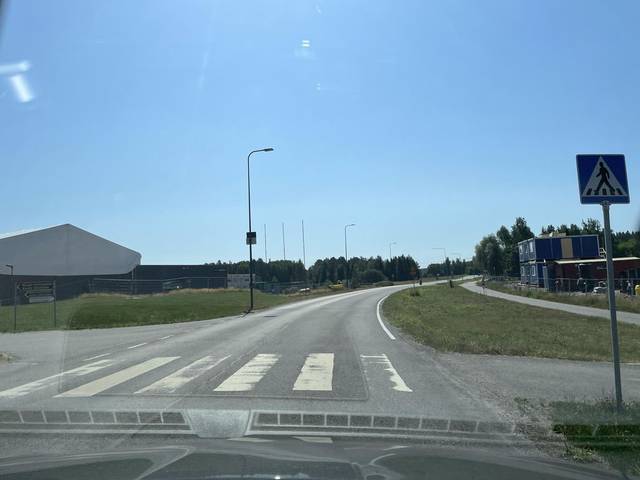
Region: Finland
Coordinates: 60.153, 24.529